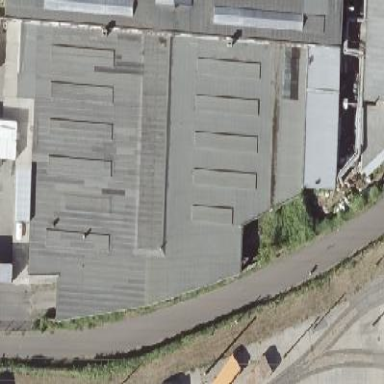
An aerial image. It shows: Warehouse building.